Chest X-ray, PA view. Patient: 23 years old, sex M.
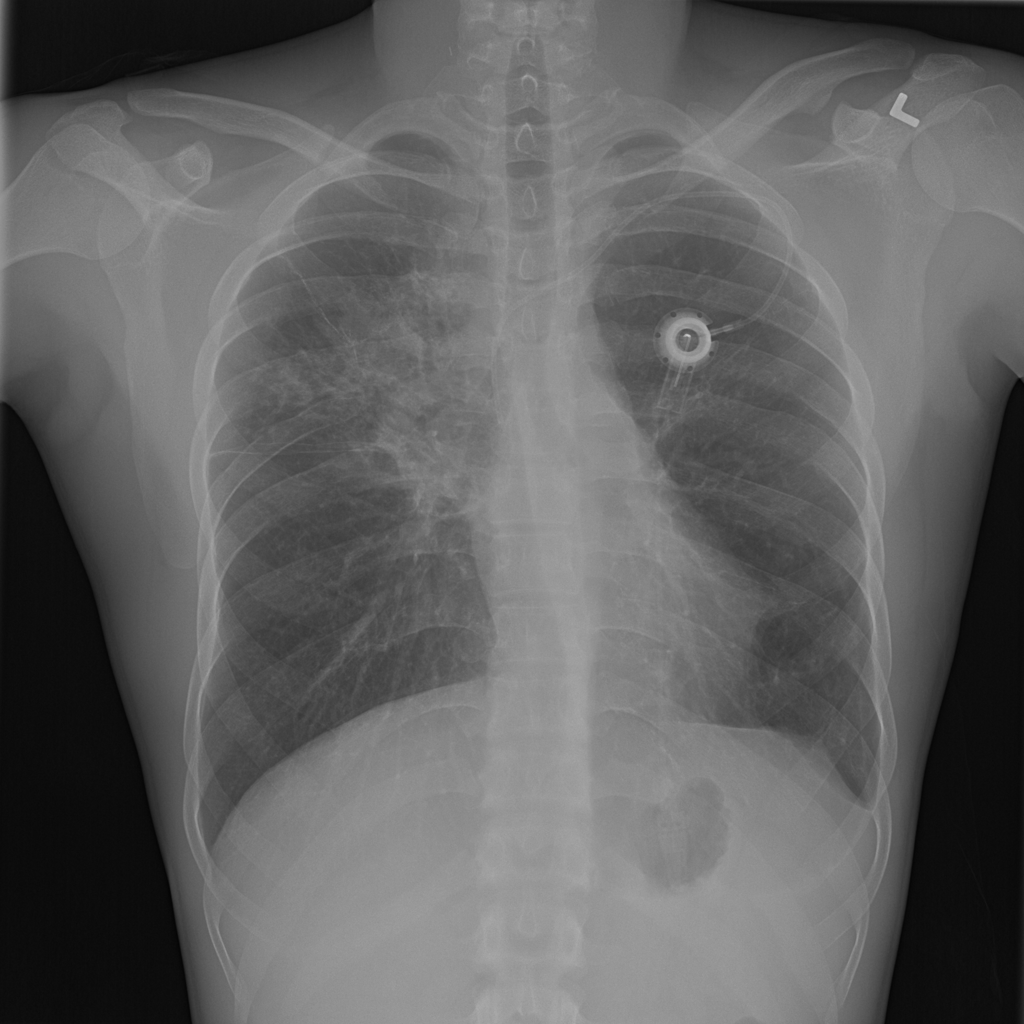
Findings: Pneumonia